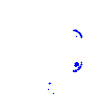
Particle: electron